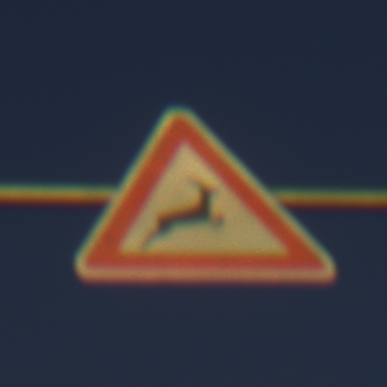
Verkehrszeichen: WildwechselLinks
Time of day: SunriseSunset
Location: Outdoor (Nature)
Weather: Clear
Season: NotSpecified
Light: Natural